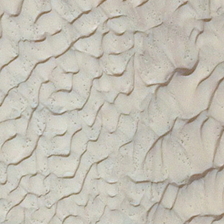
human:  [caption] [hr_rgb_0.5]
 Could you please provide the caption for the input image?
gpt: many ripples like fish scales are in a piece of yellow desert .

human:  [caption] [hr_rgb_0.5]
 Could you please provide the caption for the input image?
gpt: many ripples like fish scales are in a piece of yellow desert .

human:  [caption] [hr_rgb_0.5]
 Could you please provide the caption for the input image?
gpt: many ripples like fish scales are in a piece of yellow desert .

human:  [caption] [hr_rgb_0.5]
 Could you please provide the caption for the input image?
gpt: many ripples like fish scales are in a piece of yellow desert .

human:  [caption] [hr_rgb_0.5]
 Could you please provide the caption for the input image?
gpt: many ripples like fish scales are in a piece of yellow desert .